Question: I have two data frames called height.txt
'''
ID: 1 2 3 4 5
Height: 67 60 62 55 69
'''
and next data frame is weight.txt
'''
ID: 1 2 4 5 6
Weight: 110 123 150 170 185
'''
The goal is to merge these two data frames together, without using the 'merge()' function in R, and the output should be in the image. How would I do this? This is for practice, I know 'merge()' does the trick, but I am supposed to do this without it, it is for a class.

# Edit:
Data in a copy&paste format.
'''
ID <- scan(text = "1 2 3 4 5")
Height <- scan(text = "67 60 62 55 69")
df1 <- data.frame(ID, Height)
ID <- scan(text = "1 2 4 5 6")
Weight <- scan(text = "110 123 150 170 185")
df2 <- data.frame(ID, Weight)
'''
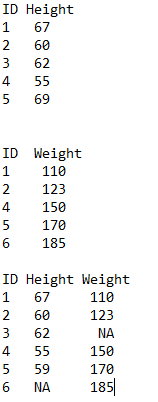
Answer: It's a simple repeated use of 'match'.
1. Create a data.frame with all the elements of the common column, ID, with no repetitions.
2. match the ID's of each of the dataframes with the ID of the result res.
3. Assign the other columns.
Remember to create each of the other columns before assigning values to them.
'''
res <- data.frame(ID = unique(c(df1$ID, df2$ID)))
i <- match(df1$ID, res$ID)
j <- na.omit(match(res$ID, df1$ID))
res$Height <- NA
res$Height[i] <- df1$Height[j]
i <- match(df2$ID, res$ID)
j <- na.omit(match(res$ID, df2$ID))
res$Weight <- NA
res$Weight[i] <- df2$Weight[j]
res
# ID Height Weight
#1 1 67 110
#2 2 60 123
#3 3 62 NA
#4 4 55 150
#5 5 69 170
#6 6 NA 185
identical(res, merge(df1, df2, all = TRUE))
#[1] TRUE
'''
# Edit.
Answering to a question in a comment about how general this solution is. From 'help("merge")':
> Details merge is a generic function whose principal method is for data frames:
the default method coerces its arguments to data frames and calls the
"data.frame" method.
The method 'merge.data.frame' in R 3.6.2 is 158 code lines long, this solution is not general at all.
# Edit 2.
A function generalizing the code above could the following.
'''
merge_by_one_col <- function(X, Y, col = "ID"){
common <- unique(c(X[[col]], Y[[col]]))
res <- data.frame(common)
names(res) <- col
i <- match(X[[col]], res[[col]])
j <- na.omit(match(res[[col]], X[[col]]))
for(new in setdiff(names(X), col)){
res[[new]] <- NA
res[[new]][i] <- X[[new]][j]
}
i <- match(Y[[col]], res[[col]])
j <- na.omit(match(res[[col]], Y[[col]]))
for(new in setdiff(names(Y), names(res))){
res[[new]] <- NA
res[[new]][i] <- Y[[new]][j]
}
res
}
merge_by_one_col(df1, df2)
'''